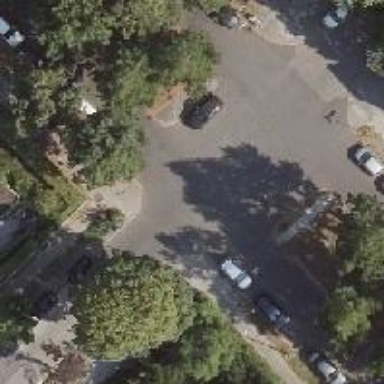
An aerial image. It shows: Residential road with asphalt surface. Both sides have sidewalks.